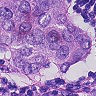
Metastatic tissue present: yes